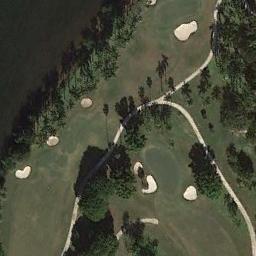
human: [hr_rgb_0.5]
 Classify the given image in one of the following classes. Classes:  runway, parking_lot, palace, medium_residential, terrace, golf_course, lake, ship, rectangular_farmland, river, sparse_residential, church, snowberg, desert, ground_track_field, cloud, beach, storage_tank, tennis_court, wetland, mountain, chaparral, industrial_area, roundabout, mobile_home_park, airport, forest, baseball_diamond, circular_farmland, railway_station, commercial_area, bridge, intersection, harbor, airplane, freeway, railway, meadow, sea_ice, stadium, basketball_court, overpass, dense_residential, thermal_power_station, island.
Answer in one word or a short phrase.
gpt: golf_course